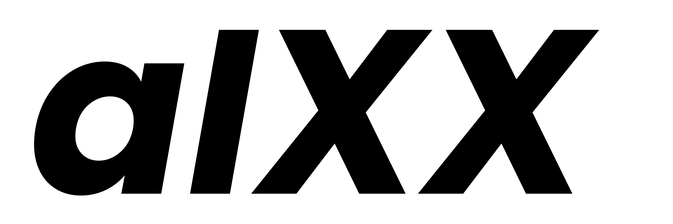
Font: Poppins-BoldItalic